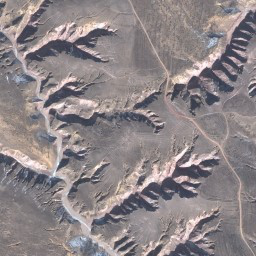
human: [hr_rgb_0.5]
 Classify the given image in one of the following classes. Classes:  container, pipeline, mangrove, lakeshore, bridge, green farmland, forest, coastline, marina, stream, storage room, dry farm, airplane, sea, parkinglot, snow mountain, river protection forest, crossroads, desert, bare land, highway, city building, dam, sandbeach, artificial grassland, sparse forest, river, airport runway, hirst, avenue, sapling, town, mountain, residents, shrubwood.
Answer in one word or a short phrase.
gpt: mountain